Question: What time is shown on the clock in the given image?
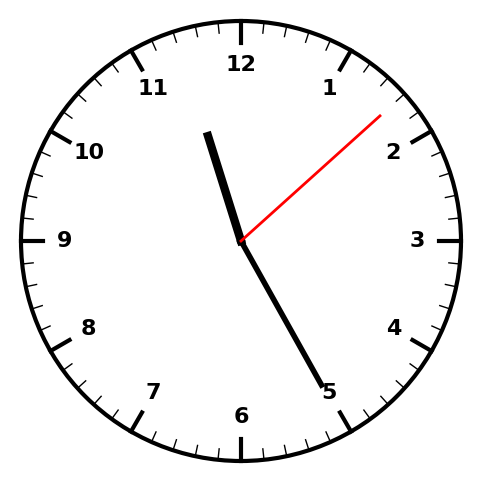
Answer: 11:25:08